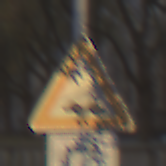
Verkehrszeichen: UnebeneFahrbahn
Zusatzzeichen unten: RichtungsangabeDurchPfeile5
Umgebung: Outdoor, Urban
Tageszeit: SunriseSunset
Wetter: PartlyCloudy
Licht: Natural
Jahreszeit: NotSpecified
Kontrast: LowContrast